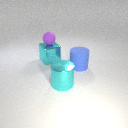
large cyan metal cylinder in front of large blue rubber cylinder